Field crop: maize
Growth stage: 2
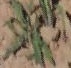
Species: atriplex